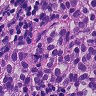
Metastatic tissue present: yes